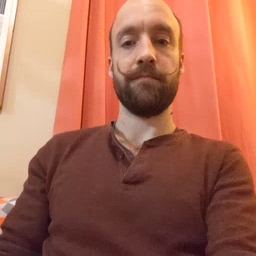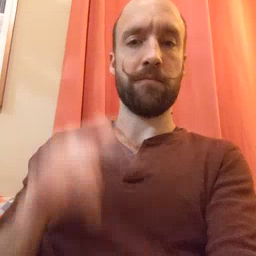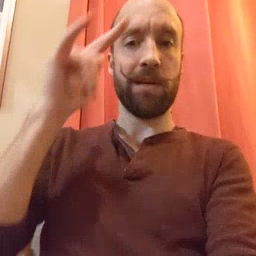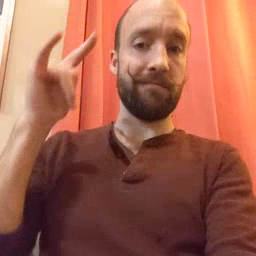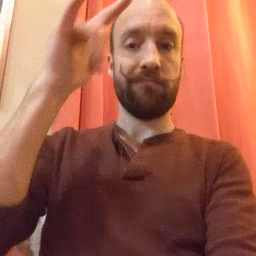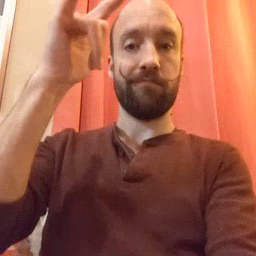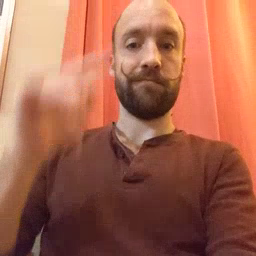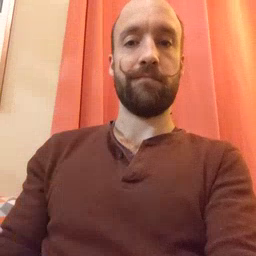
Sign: airplane